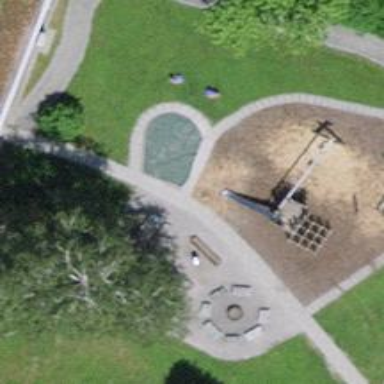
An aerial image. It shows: Playground featuring slide.